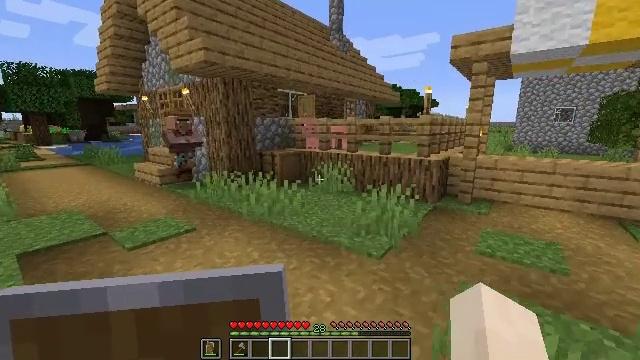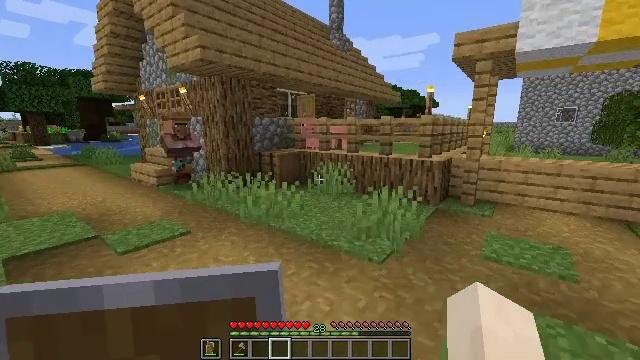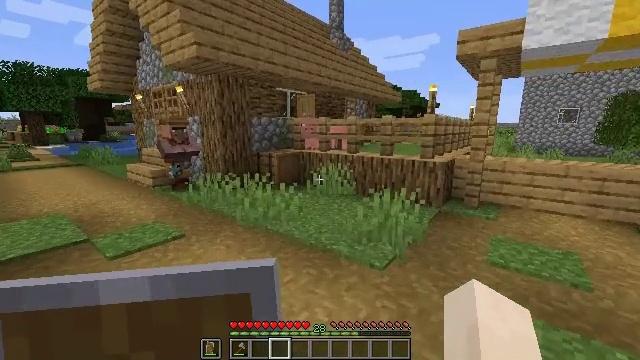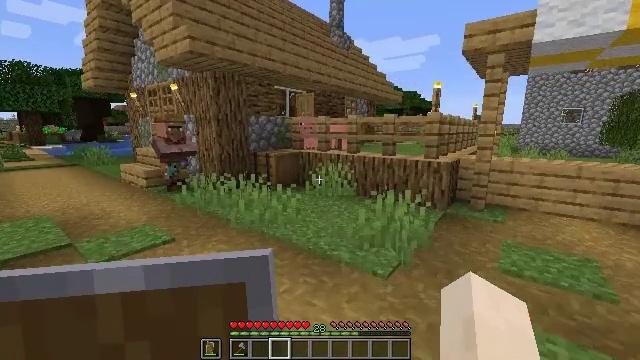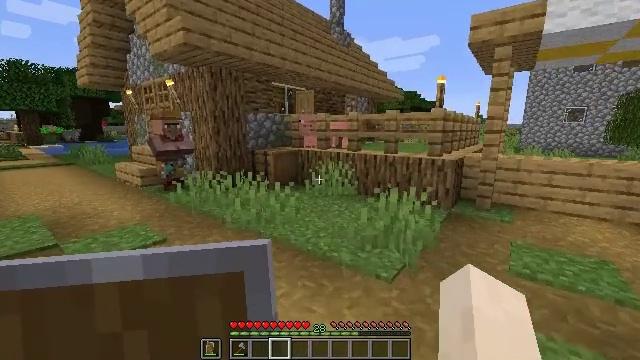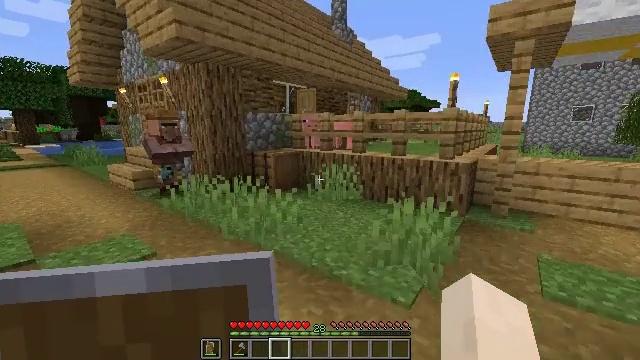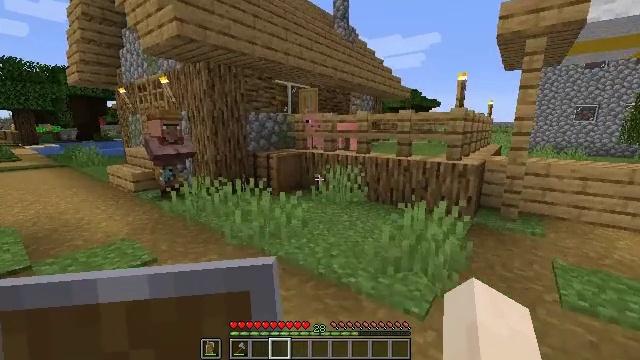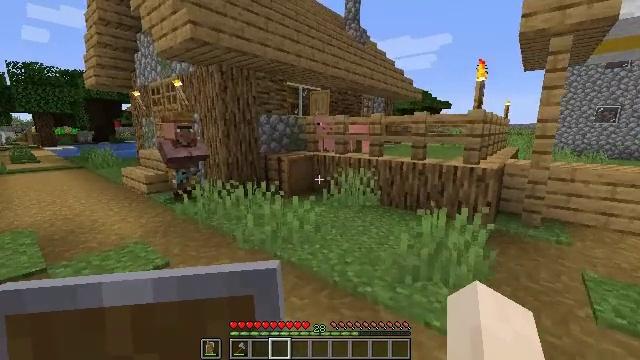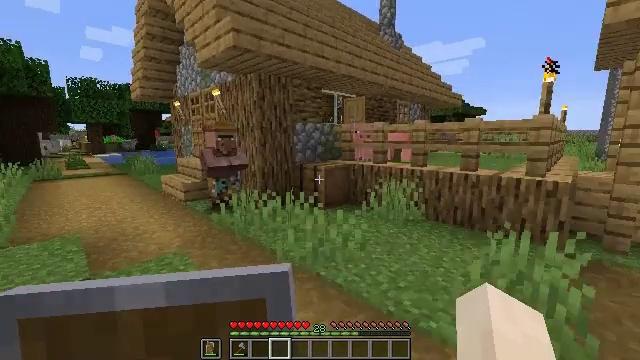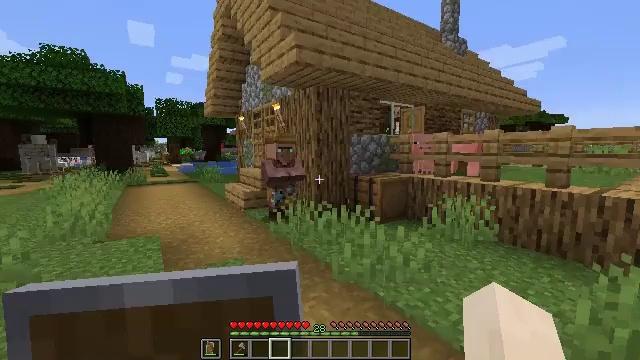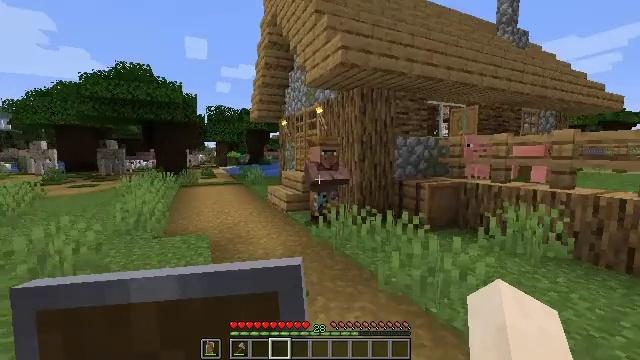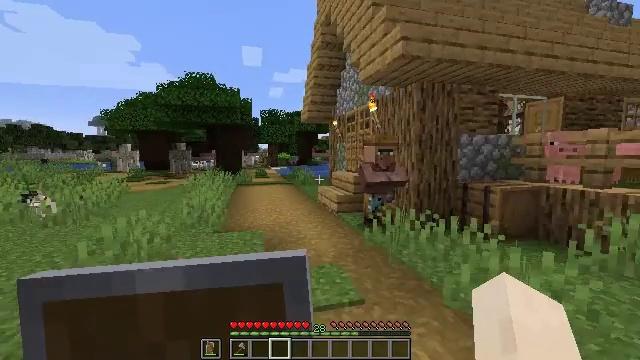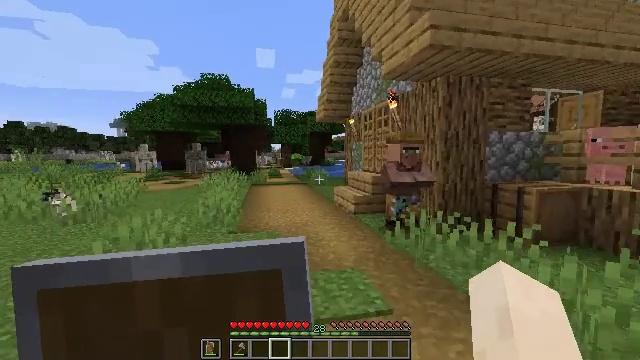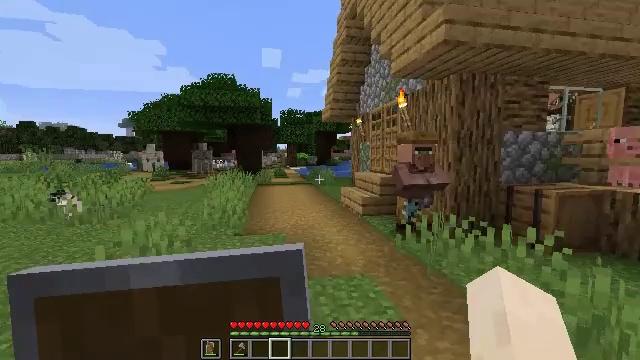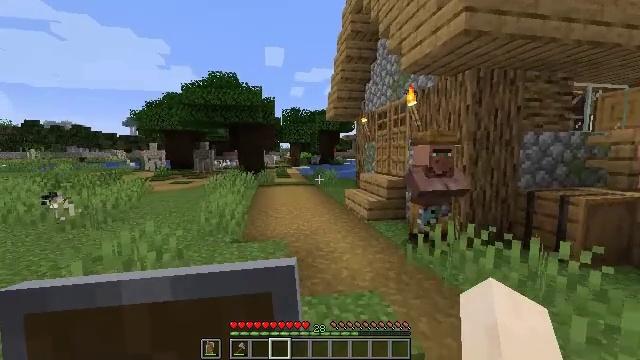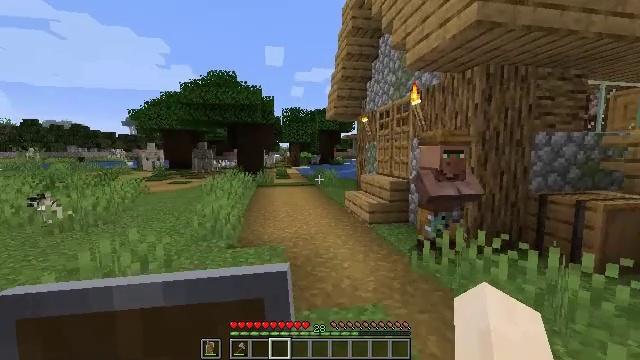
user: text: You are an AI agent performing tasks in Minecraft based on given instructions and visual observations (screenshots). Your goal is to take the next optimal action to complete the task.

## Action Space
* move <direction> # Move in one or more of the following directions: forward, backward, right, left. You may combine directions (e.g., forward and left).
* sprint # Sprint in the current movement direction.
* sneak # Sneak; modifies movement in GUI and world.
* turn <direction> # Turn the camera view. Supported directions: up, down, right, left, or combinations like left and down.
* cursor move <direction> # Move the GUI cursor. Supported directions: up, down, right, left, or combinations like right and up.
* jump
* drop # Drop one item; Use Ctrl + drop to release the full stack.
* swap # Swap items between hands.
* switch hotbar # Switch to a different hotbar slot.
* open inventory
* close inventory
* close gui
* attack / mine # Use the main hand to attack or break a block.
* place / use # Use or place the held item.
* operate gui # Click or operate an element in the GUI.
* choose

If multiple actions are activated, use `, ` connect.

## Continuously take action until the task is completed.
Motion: motion action
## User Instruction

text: Attack the smooth stone block to break it.
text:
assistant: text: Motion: move forward
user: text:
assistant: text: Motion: move forward
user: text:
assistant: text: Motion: move forward
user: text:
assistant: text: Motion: move forward
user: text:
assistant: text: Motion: move forward and move left
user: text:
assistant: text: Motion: move forward and move left
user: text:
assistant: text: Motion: move forward and move left, turn left
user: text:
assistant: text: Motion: move forward and move left, turn left and up
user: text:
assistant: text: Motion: move forward and move left, turn left and up
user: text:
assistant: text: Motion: move forward and move left, turn left
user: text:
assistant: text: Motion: move forward and move left, turn left
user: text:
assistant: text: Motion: move forward, turn left
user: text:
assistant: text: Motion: move forward, turn left
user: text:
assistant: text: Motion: move forward
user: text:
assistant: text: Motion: move forward
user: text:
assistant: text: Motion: move forward
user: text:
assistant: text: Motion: move forward
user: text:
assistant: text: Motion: move forward
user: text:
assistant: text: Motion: move forward
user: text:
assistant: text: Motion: move forward
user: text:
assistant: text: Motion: move forward, turn left
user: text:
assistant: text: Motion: move forward, turn left
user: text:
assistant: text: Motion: move forward, turn left
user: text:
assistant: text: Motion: move forward
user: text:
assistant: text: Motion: move forward
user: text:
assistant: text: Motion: move forward, turn left
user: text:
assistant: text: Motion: move forward, turn left
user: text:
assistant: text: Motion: move forward, turn left and down
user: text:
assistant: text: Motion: move forward, turn right and down
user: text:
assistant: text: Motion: move forward, turn right and down